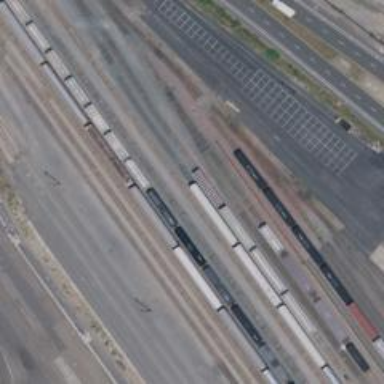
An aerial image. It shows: Railway yard used for servicing trains.